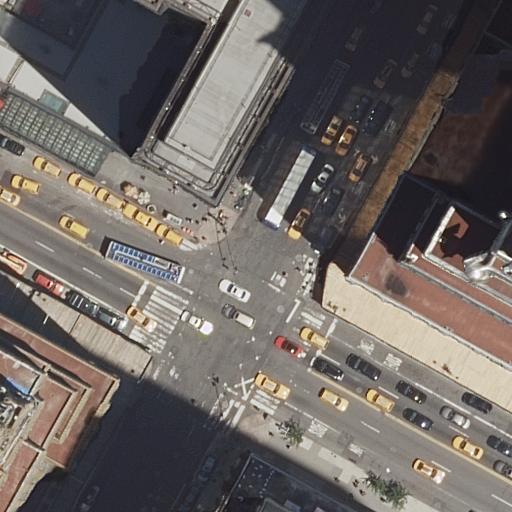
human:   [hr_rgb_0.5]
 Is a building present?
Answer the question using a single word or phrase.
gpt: yes

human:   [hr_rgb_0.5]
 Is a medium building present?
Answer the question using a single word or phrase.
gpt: no

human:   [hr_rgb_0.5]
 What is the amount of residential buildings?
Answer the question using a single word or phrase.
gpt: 3

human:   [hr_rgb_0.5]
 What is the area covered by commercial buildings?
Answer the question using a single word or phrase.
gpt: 0m2

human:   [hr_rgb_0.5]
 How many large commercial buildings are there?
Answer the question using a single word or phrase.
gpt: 0

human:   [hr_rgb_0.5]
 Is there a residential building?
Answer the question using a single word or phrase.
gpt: yes

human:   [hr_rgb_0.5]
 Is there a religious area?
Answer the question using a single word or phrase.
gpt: no

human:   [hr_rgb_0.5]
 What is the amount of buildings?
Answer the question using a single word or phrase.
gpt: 4

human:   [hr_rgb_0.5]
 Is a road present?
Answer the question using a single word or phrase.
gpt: yes

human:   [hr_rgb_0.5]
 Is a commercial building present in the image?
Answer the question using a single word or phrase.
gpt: no

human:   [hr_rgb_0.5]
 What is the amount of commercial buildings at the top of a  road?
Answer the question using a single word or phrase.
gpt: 0

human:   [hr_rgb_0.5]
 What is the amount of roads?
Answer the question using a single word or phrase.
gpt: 4

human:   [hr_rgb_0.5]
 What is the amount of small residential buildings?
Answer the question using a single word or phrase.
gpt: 0

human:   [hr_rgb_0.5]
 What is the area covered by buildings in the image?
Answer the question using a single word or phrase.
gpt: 8923m2

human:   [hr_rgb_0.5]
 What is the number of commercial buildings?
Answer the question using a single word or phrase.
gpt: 0

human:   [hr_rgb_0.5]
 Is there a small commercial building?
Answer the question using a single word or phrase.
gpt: no

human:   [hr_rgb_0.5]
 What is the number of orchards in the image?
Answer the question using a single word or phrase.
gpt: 0

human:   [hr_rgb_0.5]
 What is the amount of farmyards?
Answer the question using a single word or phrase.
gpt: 0

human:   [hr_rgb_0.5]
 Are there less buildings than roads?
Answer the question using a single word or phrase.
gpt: no

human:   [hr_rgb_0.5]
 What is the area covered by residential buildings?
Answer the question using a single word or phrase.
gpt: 7548m2

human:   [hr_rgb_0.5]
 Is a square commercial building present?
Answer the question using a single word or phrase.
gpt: no

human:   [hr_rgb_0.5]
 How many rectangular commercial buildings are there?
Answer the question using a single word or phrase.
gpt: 0

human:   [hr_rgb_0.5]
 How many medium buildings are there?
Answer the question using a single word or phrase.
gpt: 0

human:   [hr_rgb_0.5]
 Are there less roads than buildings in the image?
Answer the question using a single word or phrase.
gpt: no

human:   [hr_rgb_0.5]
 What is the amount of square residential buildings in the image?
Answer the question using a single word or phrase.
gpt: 0

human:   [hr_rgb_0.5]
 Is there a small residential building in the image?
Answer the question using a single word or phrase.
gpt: no

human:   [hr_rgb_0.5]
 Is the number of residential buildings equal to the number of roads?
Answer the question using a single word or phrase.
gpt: no

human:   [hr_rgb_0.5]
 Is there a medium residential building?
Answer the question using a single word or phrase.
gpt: no

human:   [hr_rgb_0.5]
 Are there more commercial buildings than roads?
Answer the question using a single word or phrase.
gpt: no

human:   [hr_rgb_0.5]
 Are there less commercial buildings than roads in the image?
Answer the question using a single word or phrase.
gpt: yes

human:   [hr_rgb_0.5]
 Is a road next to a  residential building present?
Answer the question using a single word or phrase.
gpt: yes

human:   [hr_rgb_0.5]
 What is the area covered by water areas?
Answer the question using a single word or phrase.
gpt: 0m2

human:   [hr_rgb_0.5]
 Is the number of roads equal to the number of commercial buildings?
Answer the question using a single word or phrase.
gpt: no

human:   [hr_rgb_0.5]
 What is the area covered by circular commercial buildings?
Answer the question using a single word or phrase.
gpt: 0m2

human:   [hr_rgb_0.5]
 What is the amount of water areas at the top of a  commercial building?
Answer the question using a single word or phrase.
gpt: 0

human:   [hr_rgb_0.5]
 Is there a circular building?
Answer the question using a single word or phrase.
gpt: no

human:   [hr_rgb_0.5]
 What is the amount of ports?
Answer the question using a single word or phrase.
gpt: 0

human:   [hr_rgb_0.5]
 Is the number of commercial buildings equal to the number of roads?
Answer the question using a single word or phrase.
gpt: no

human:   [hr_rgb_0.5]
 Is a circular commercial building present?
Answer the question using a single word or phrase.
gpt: no

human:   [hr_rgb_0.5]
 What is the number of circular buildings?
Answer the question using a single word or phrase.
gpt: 0

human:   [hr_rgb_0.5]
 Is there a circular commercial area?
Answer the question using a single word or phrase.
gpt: no

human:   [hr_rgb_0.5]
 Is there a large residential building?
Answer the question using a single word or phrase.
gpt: yes

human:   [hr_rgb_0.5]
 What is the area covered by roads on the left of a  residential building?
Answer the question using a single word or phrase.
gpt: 0m2

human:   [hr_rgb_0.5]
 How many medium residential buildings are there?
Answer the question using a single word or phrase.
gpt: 0

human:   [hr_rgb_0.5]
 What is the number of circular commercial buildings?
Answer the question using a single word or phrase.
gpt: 0

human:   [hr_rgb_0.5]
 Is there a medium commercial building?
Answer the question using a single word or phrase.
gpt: no

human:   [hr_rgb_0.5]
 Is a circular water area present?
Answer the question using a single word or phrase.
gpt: no

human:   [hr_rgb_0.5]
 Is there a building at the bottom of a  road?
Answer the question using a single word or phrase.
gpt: yes

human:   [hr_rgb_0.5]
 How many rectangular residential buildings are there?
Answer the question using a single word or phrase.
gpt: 3

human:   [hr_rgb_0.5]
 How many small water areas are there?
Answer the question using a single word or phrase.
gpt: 0

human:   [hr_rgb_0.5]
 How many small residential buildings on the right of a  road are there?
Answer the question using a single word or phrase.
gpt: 0

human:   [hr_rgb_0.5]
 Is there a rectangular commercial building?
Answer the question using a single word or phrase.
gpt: no

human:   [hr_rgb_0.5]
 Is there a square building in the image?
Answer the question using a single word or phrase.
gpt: no

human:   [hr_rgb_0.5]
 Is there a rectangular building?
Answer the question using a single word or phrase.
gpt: yes

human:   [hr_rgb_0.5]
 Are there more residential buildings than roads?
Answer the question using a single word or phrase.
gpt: no

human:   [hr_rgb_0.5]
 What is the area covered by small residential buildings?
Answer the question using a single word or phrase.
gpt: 0m2

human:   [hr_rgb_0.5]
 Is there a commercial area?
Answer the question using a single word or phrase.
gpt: no

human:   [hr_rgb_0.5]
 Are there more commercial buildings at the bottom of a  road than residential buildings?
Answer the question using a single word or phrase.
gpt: no

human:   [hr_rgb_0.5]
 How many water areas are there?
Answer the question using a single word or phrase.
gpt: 0

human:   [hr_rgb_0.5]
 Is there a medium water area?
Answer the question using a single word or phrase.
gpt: no

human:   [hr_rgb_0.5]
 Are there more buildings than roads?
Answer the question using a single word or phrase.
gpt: no

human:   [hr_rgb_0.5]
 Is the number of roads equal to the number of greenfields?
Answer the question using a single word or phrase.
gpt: no

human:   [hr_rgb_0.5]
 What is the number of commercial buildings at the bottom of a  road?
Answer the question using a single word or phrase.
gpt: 0

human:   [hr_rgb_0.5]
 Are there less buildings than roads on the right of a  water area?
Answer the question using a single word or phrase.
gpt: no